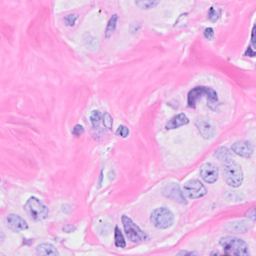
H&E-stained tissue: Breast